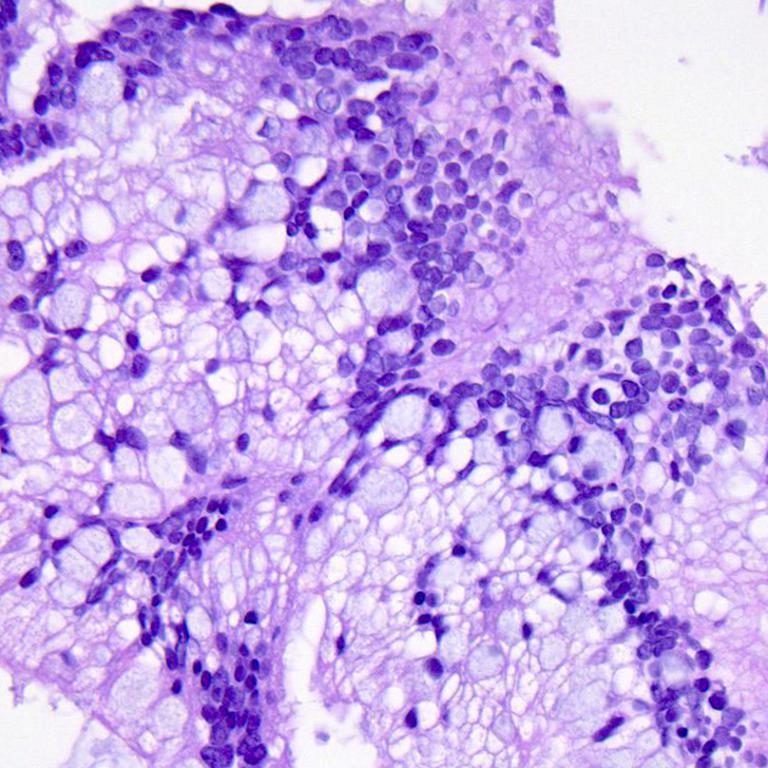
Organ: colon
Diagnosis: adenocarcinomas